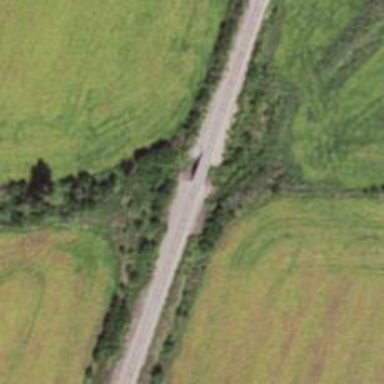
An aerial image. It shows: Railway bridge.